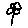
Label: flower